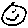
Label: smiley face